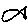
Label: fish